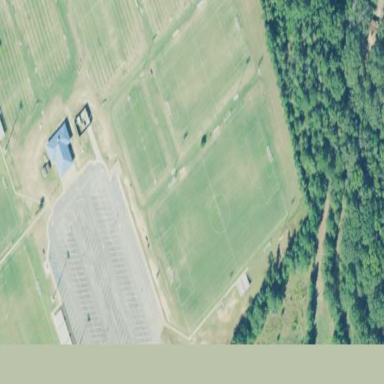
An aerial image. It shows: Soccer pitch for leisureland activities.